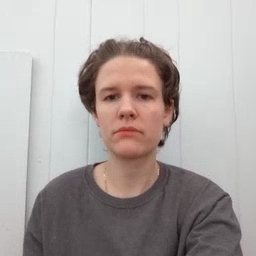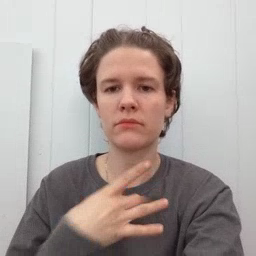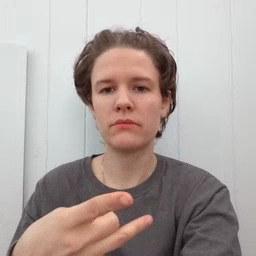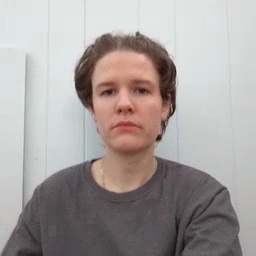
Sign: like